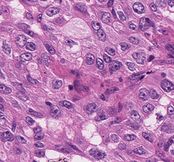
Tumor epithelial tissue: yes
Tumor-associated stroma tissue: no
Normal tissue: no